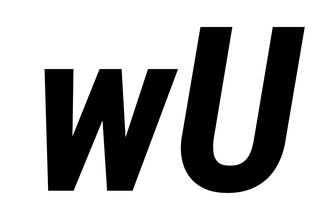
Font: Roboto-Italic_Condensed_Bold_Italic